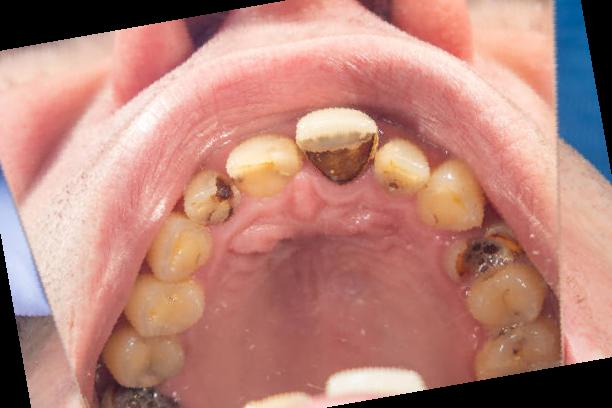
Condition: Calculus